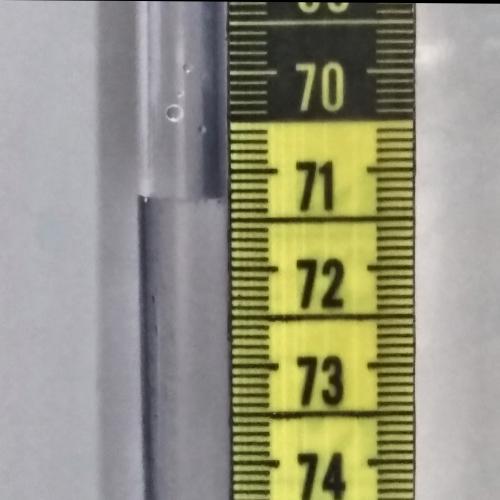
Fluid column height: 71.3 cm